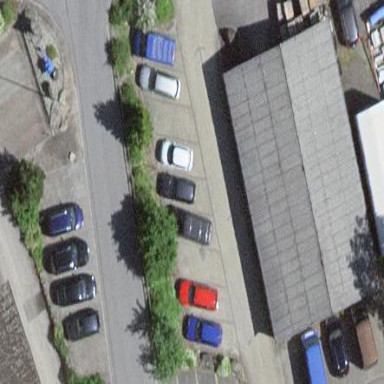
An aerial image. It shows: Industrial building.